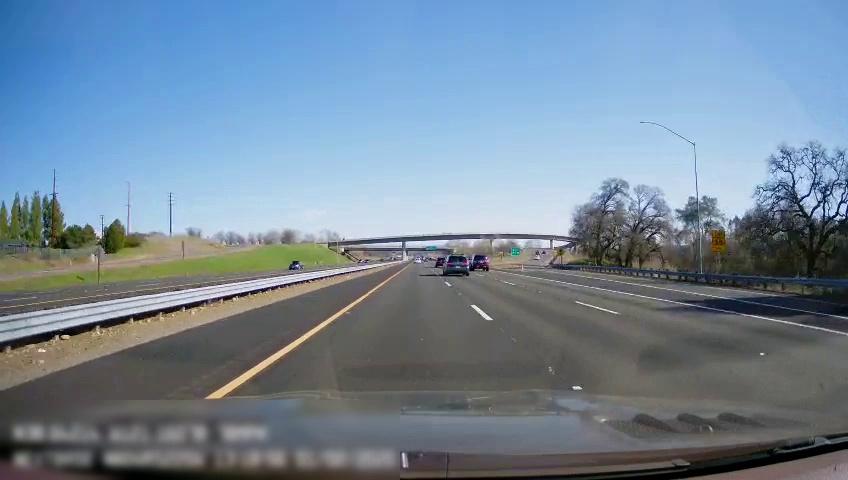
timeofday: Day
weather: Sunny
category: Drivable Space
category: Drivable Space
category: Vehicles | SUV
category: Vehicles | SUV
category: Vehicles | Car
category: Vehicles | SUV
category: Lanes | Opposite Lane
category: Lanes | Current Lane
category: Lanes | Current Lane
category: Lanes | Alternate Lane
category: Lanes | Alternate Lane
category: Lanes | Alternate Lane
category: Lanes | Alternate Lane
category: Traffic | Signs